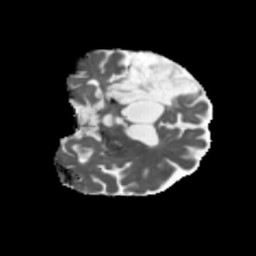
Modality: MD
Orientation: coronal
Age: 64
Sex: male
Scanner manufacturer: siemens
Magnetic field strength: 3 T
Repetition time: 5.47 s
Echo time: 0.0854 s